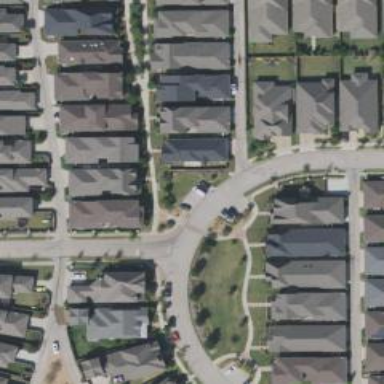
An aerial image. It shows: Residential road.